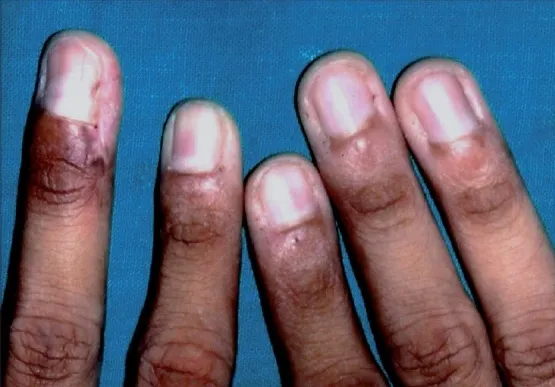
Follow-up after 1 year reveals no recurrence.
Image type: medical_photograph (other_medical_photograph)